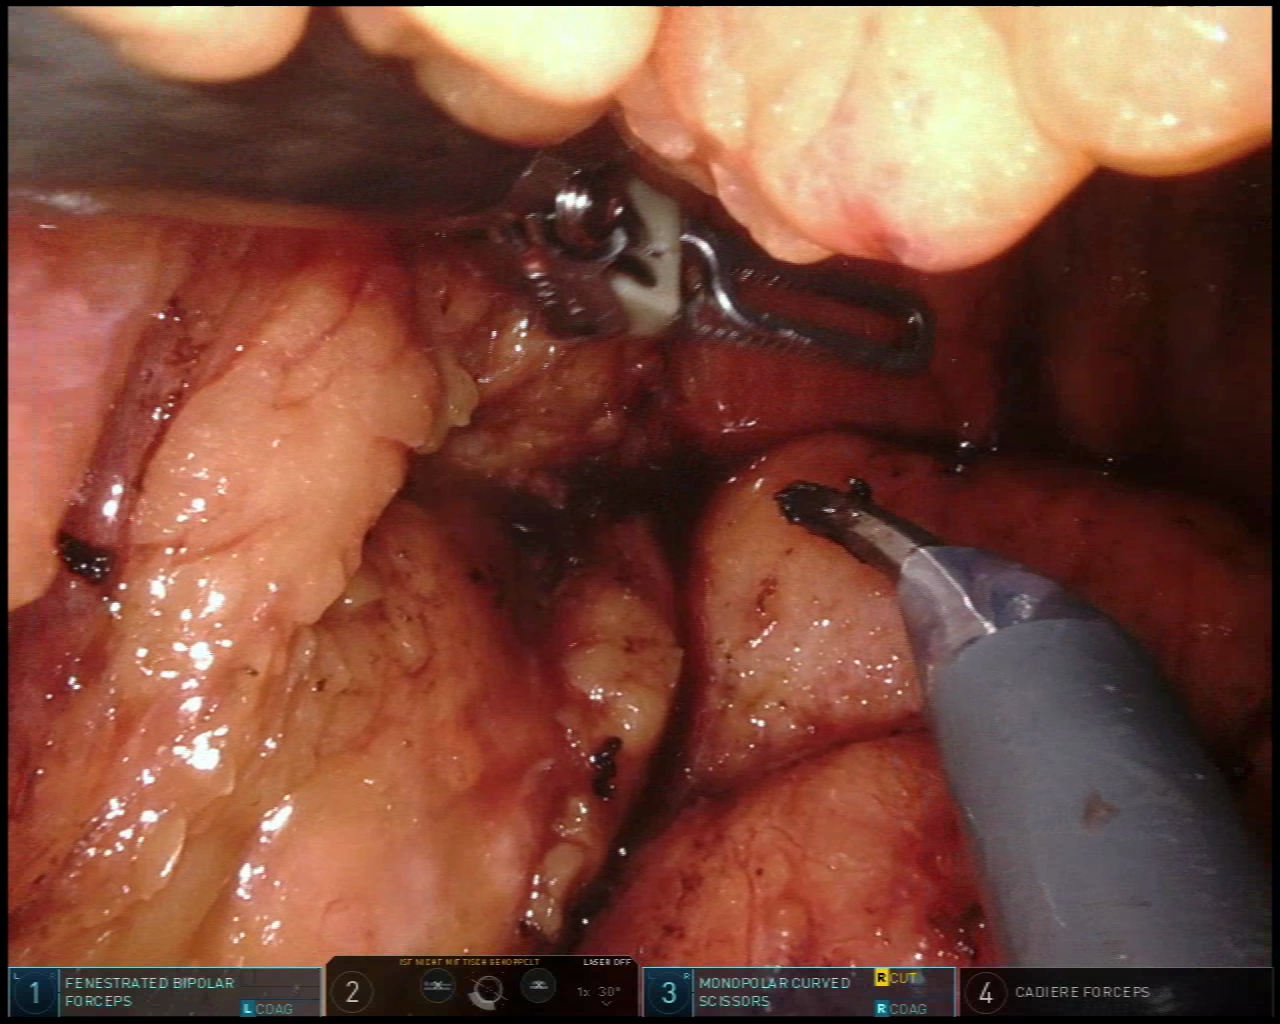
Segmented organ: pancreas
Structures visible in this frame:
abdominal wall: no
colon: no
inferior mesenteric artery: no
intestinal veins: no
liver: no
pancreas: yes
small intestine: no
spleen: no
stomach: no
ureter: no
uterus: no
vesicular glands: no